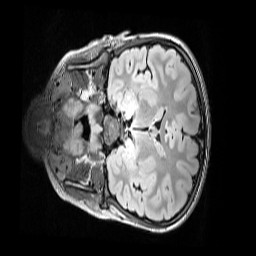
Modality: FLAIR
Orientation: coronal
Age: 10
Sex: female
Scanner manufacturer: siemens
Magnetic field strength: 3 T
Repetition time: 5 s
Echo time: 0.388 s